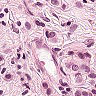
Metastatic tissue present: yes